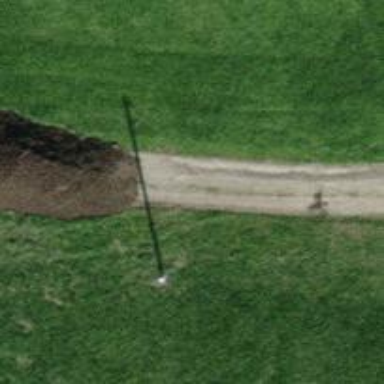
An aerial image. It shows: Power pole.